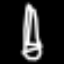
Label: pencil